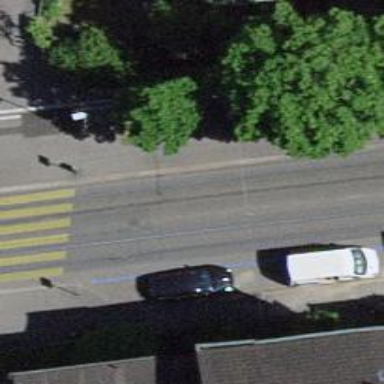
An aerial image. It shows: Tram stop with stop position for public transport.